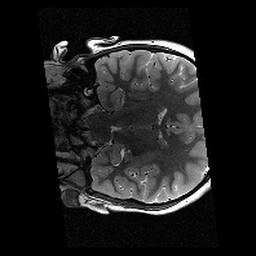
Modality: T2w
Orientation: coronal
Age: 12
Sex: female
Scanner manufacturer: siemens
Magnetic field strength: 3 T
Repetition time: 9.23 s
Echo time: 0.067 s